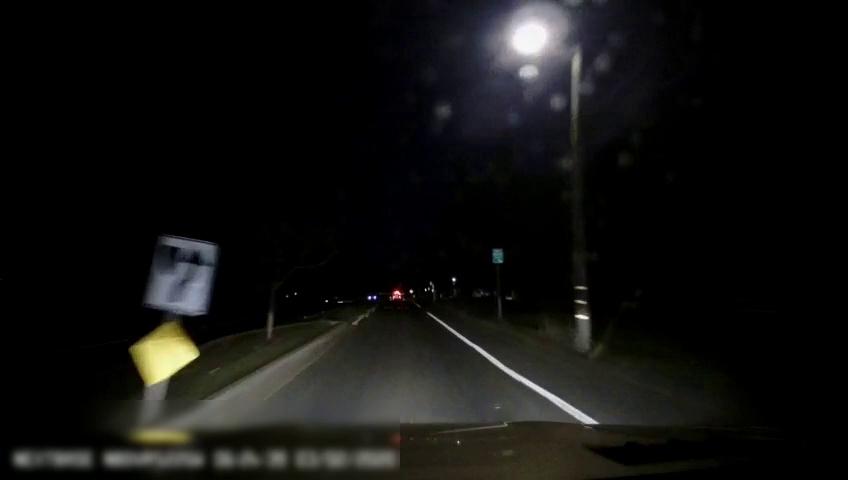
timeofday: Night
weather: Other
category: Drivable Space
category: Vehicles | SUV
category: Lanes | Current Lane
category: Lanes | Current Lane
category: Traffic | Signs
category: Traffic | Signs
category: Traffic | Signs